Магнитная сборка Халбаха — особая конфигурация постоянных магнитов, характеризующаяся тем, что магнитное поле с одной из её сторон практически полностью отсутствует благодаря особому расположению элементов сборки. В этой задаче мы исследуем это явление. Диполем называется точечный магнитный элемент (например, маленькая петля с током. Ее дипольный момент $I\vec S$, где $I$ — это ток, бегуший по петле, a $\vec S$ — ориентированная площадь). Поле, создаваемое магнитным диполем, описывается следующей формулой: $$\vec B (\vec r) = \frac {\mu_0}{4\pi} \left(\frac{3\vec r (\vec m \cdot \vec r )} {r^5} - \frac { \vec m} {r^3}\right), $$ где $m$ — дипольный момент, $\vec r$ — радиус-вектор точки в пространстве относительно диполя. $\mu_0=4\pi\cdot 10^{-7}~\text{Гн/м}$. На рисунке изображены диполь, вектор и угол между ними.
Магнитное поле ослабляется с увеличением расстояния, для заданного угла $\theta$ найдите зависимость магнитного поля $B$ на расстоянии $r$ от диполя. Рассмотрим лёгкий магнит, представляющий собой плоский цилиндр радиуса $R$ и толщиной $h \ll R$ c поверхностной плотностью магнитного момента $\vec\sigma$. Вектор поверхностной плотности ориентирован вдоль оси диска.
Выразите магнитное поле $B(y)$ вдоль оси, перпендикулярной магниту, на расстоянии $y$ от центра. Если приблизить маленький круглый магнит к металлической двери холодильника, магнит притягивается к ней с силой, зависящей от размеров и типа материала магнита, а также толщины двери. В этом пункте считайте толщину двери много большей линейных размеров магнита. Рассмотрим цилиндрический магнит с объемной плотностью дипольного момента $\rho = 1.05 \cdot 10^6 \frac {\text{ Тл} \cdot \text{м}}{\text{Гн}}$ толщиной $t=2~\text{мм}$ и диаметром $D=20~\text{мм}$.
Оцените величину магнитного поля вблизи поверхности магнита. Ответ выразите через величины $t,~D,~\rho,~\mu_0$.  Чтобы определить силу взаимодействия магнита и двери холодильника, необходимо воспользоваться законом сохранения энергии. Когда магнит отрывают от двери, между ними возникает поле, приблизительно равное полю с другой стороны магнита. Остальная часть поля (включая и то, что внутри двери) почти не меняется. Выражение для объёмной плотности энергии магнитного поля в воздухе: $w=\frac{B^2}{2\mu_0}$.
Получите выражение и численное значение силы взаимодействия $F_0$ между дверью и прижатым к ней магнитом, также вычислите давление $P_0$ магнита на дверь. Для того чтобы получить выражение магнитного поля в сборке Халбаха, найдем поле длинного ряда магнитов, как показано на рисунке. Линейная плотность дипольного момента ряда $\rho_L$, направление — вдоль оси $y$.
Запишите выражение для поля $\vec B(\vec r_0, y)$ которое создает ряд магнитов. (Для удобства поле выражается и через $\vec r_0$, и через $y$, хотя технически $y = (\vec r_0)_y$.) В плоской магнитной сборке Халбаха направление поляризации маленького элемента площади непрерывно вращается. Его положение меняется в соответствии с формулой: $$\beta(x,z)=\beta_0+k\cdot x,~k=2\pi/\lambda,~ t\ll\lambda$$ Здесь $\beta$ — это угол между направлением диполя и перпендикуляром к плоскости, этот угол вращается в плоскости $xy$. Длина $\lambda$ — это шаг сборки, а $t$ — толщина сборки.
Найдите магнитного поля с двух сторон от сборки. Ответ дать в виде некоторого интеграла. Один из этих интегралов нужен для решения этого пункта: $$ \int_{-\pi/2}^{\pi/2} dx\cdot\cos(2x)\cdot\cos(c\cdot\tan x)=\frac{c \cdot \pi} {e^c}=\int^{\pi/2}_{-\pi/2}dx\cdot\sin(2x)\cdot\sin(c\cdot\tan x) $$ $$ \frac{\pi}{e^d} = \int_{-\infty}^{\infty} dx\cdot\frac{\cos x}{d^2+x^2} $$ $$ \frac{\pi}{a\cdot e^a}= \int^{\infty}_{-\infty} dx\cdot \frac {2x\cdot\sin(2x)} {(a^2+x^2)^2} $$ $$ \frac {(b+1)\pi}{e^b}= \int^{\infty}_{-\infty}dx \cdot \frac{2b^3x\cdot \cos(x)}{(b^2+x^2)^2} $$
Покажите, что с одной стороны идеальной сборки магнитное поле стремится к нулю.
Запишите выражение для поля с другой стороны.
На основании выражения поля найдите среднее давление $Р$ такого магнита на дверь холодильника. Возьмите следующие параметры: толщина $t=0.5~\text{мм}$, объемная плотность магнитного диполя $\rho = 2 \cdot 10^5 \frac {\text{Тл} \cdot \text{м}} {\text{Гн}}$, шаг сборки $\lambda=5~\text{мм}$.
Найдите соотношение между давлением, которое создает магнитная сборка Халбаха и давлением, которое создает обычный магнит из того же материала, с теми же радиусом и толщиной. Здесь тоже следует пренебречь эффектами на периметре кружка и и толщиной магнита. Вы могли подумать, что ни в чем более инновационном, чем магнитики для холодильника, сборка Халбаха не применяется. Однако компания Hendo разработала на ее основе разработала целый ховерборд (тот самый, что был в фильме «Назад в будущее»). Используя кольцевую сборку Халбаха из электромагнитов, Hendo добились подъемной силы достаточной, чтобы заставить человека средней массы подняться над землей! Но только над медью.
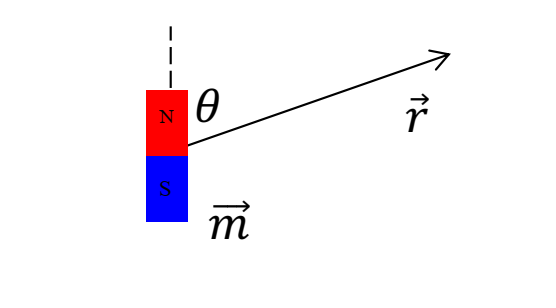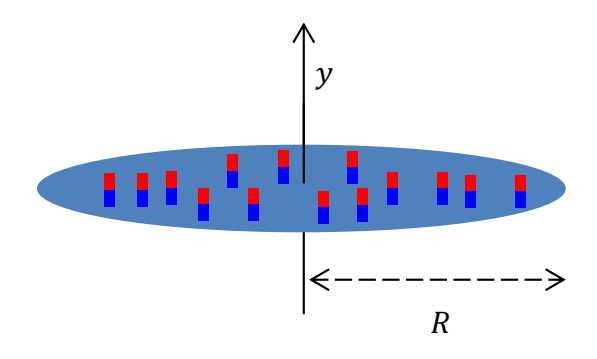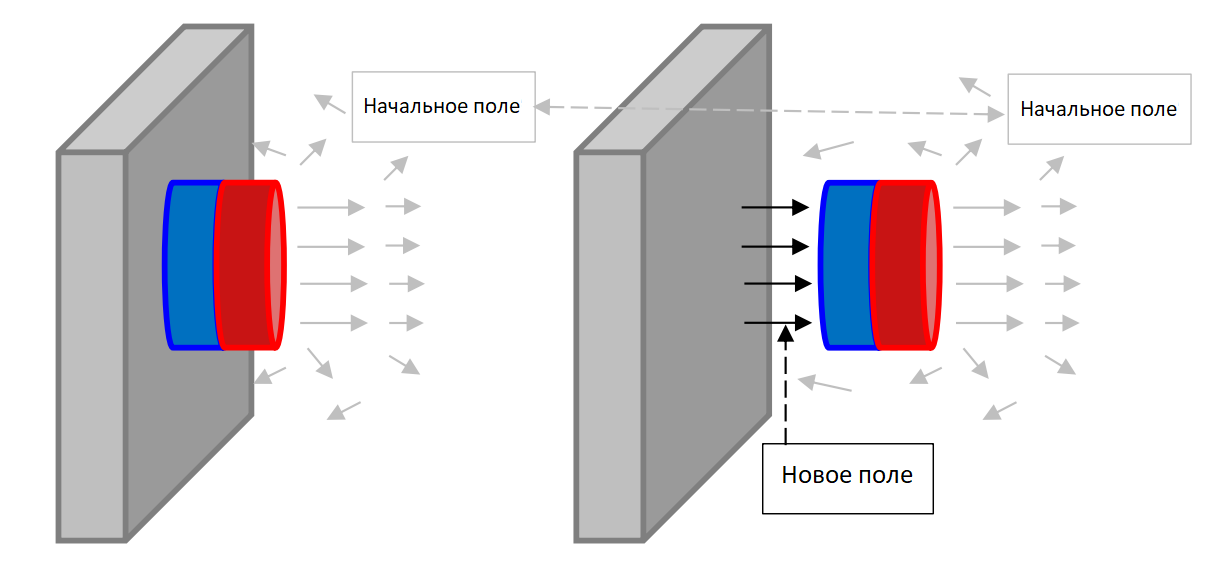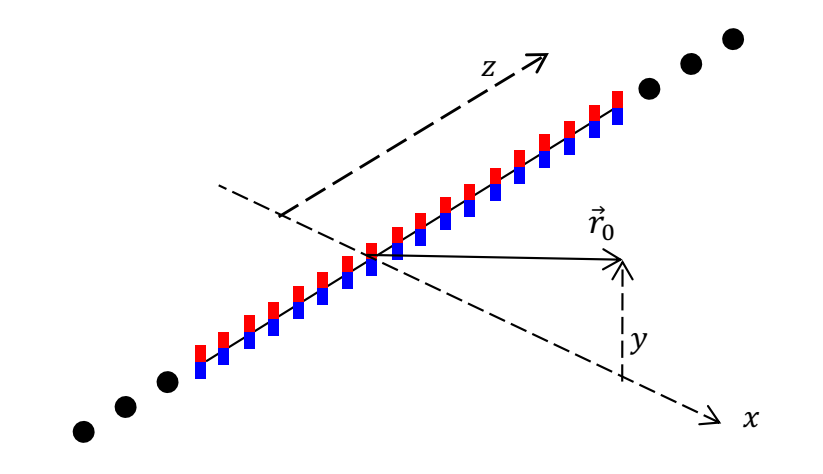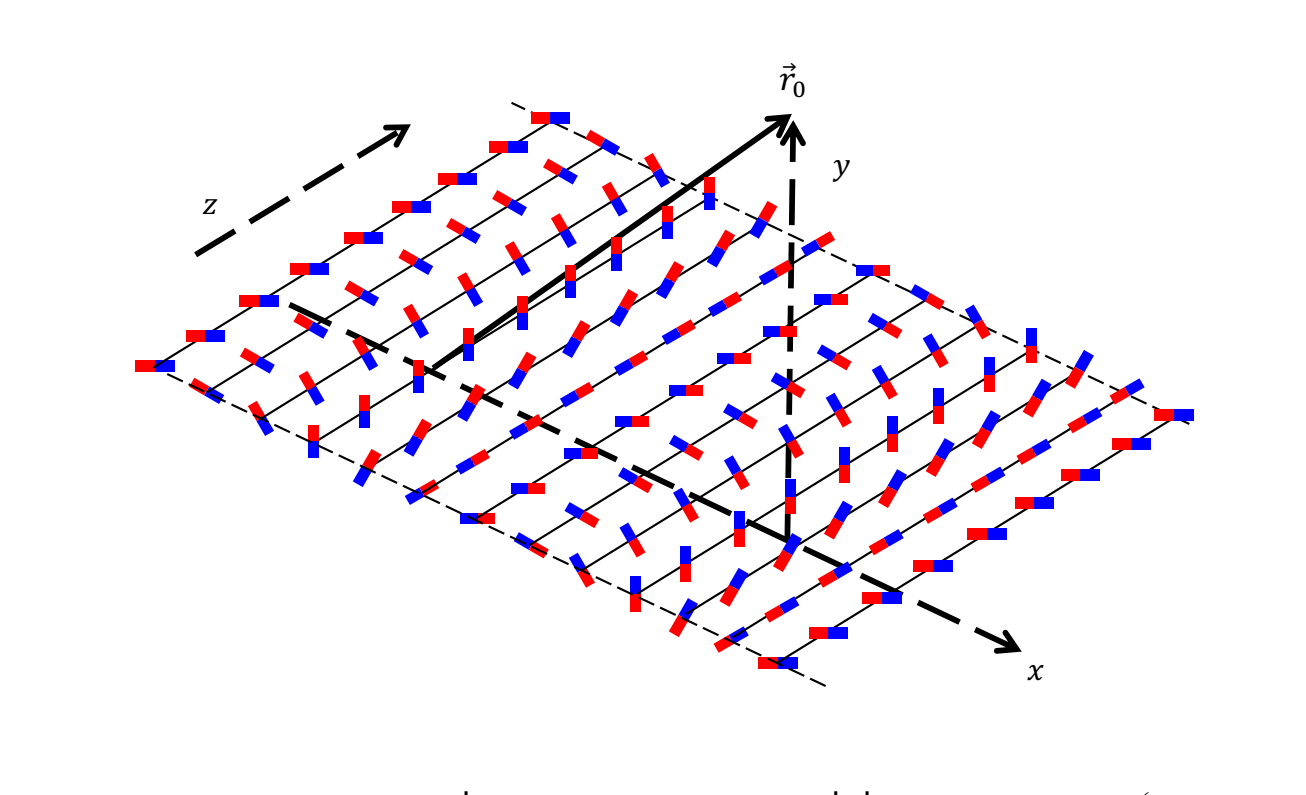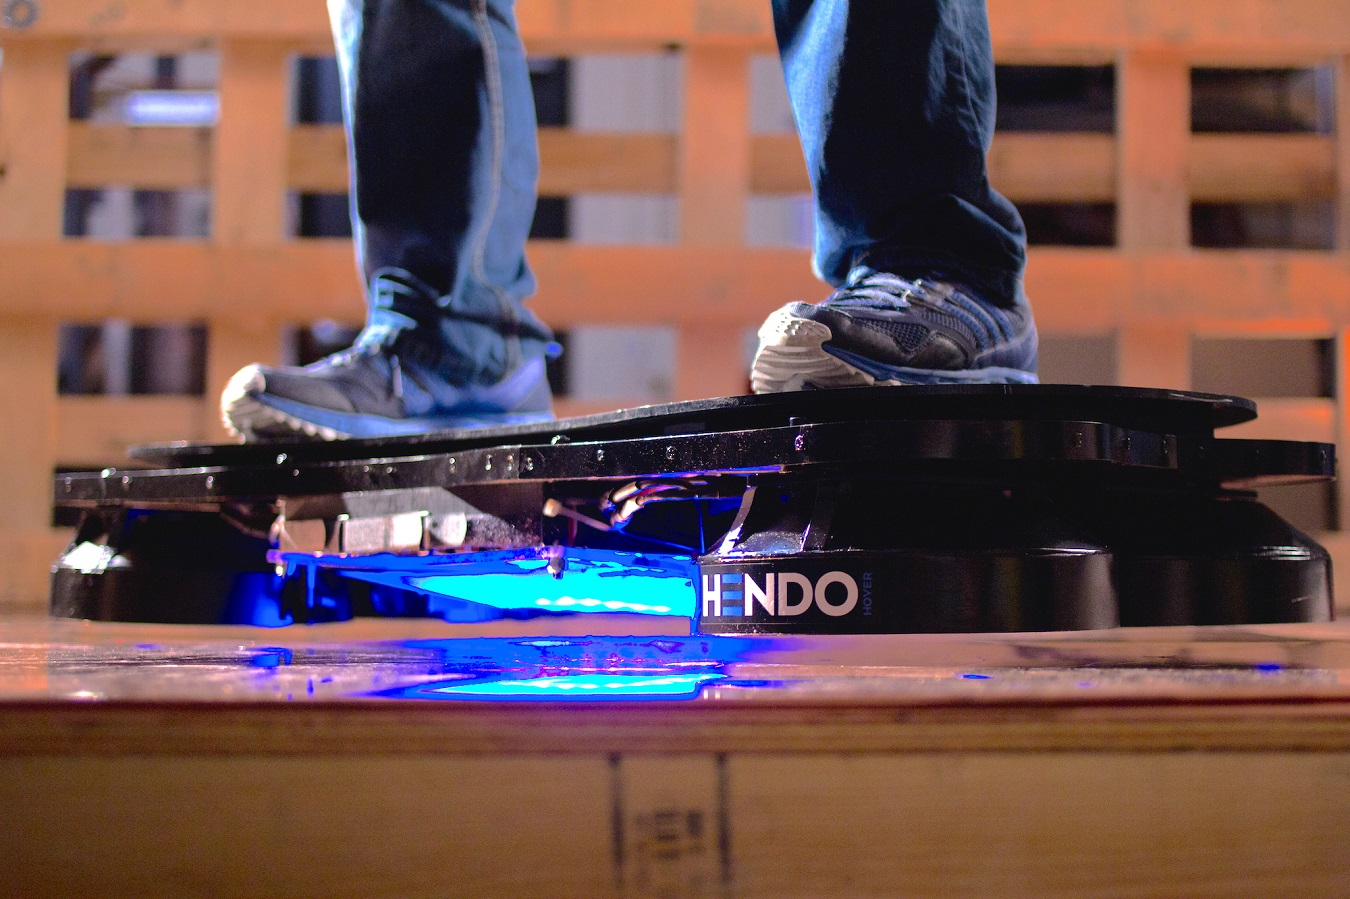
Магнитное поле ослабляется с увеличением расстояния, для заданного угла $\theta$ найдите зависимость магнитного поля $B$ на расстоянии $r$ от диполя.
Решение: Зависимость магнитного поля диполя от $\vec r$: $\vec B (\vec r) = \frac {\mu_0}{4\pi} (\frac{3\vec r (\vec m \cdot \vec r )} {r^5} - \frac { \vec m} {r^3}), \vec m \cdot \vec r = mr \cos \theta \Rightarrow$ $\vec B (\vec r) = \frac {m \mu_0}{4\pi r^3}(3\cos \theta \hat{r} - \hat{y}) $ Находить модуль этого вектора можно по-разному, например, удобно ввести дополнительный единичный вектор: $\hat{\theta} = - \sin \theta \cdot \hat{y} + \cos \theta \cdot \hat{x}, \hat{r}=\cos \theta \cdot \hat{y} +\sin \theta \cdot \hat{x}$ Или иначе: $\hat{y}=\cos\theta\cdot \hat{r} - \sin \theta \cdot \hat{\theta}, \hat{x}= \sin \theta \cdot \hat{r} + \cos \theta \cdot \hat{\theta}$  $3 \cos \theta~\hat{r} - \hat{y} = 3 \cos \theta~\hat{r} - (\cos \theta \cdot \hat{r} - \sin \theta \cdot \hat{\theta}) \Rightarrow$ $\vec B (\vec r) = \frac {\mu_0 m} {4 \pi r^3} ((2 \cos \theta) \hat{r} + (\sin \theta) \hat{\theta}) \Rightarrow B = \frac {\mu_0 m}{4\pi r^3} \sqrt{(2\cos \theta)^2+(\sin \theta)^2)} $

Выразите магнитное поле $B(y)$ вдоль оси, перпендикулярной магниту, на расстоянии $y$ от центра.
Решение: Для нахождения ответа в этом пункте, разобьём магнит на бесконечно узкие кольца и проинтегрируем:  Получаем слеующее выражение: $\vec B (y) = \frac {\mu_0} {4\pi} \cdot \int ^R_0 2\pi x \cdot dx \cdot \sigma \cdot \frac {1} {(x^2+y^2)^{\frac{3}{2}}} \cdot (2 \cos \theta \cdot \cos \theta \cdot \hat{y} + \sin \theta \cdot \sin \theta \cdot (-\hat{y}))$ Для удобства перейдём к интегрированию по углу: $R = y \cdot \tan \theta_{max}, x=y\cdot \tan \theta, dx=y\cdot \frac {d\theta}{\cos^2\theta}, \frac{y}{\cos\theta}=\sqrt{x^2+y^2}$ Тогда $B=\frac {\mu_0 \sigma}{2} \cdot \int ^{\theta_{max}}_0 y\cdot \tan \theta \cdot y \cdot \frac {d\theta} {\cos^2\theta} \cdot \frac{\cos^3 \theta}{y^3}\cdot \hat{y} \cdot (2\cos^2\theta-\sin^2\theta)$ $=\frac{\mu_0\sigma \cdot \hat{y}}{2y} \cdot \int^{\theta_{max}}_0 d\theta \cdot (2 \cos^2\theta \sin \theta - \sin^3 \theta)$ $=\frac{\mu_0\sigma \cdot \hat{y}}{2y} \cdot \int^{\theta_{max}}_0 d \theta \cdot (3\cos^2 \theta \sin \theta - \sin \theta)$ $=\frac{\mu_0\sigma\cdot \hat{y}}{2y} \cdot [-\cos^3\theta+\cos\theta]|^{ \theta_{max}}_0=\frac{\mu_0\sigma \cdot \hat{y}}{2y}\cdot[\cos \theta_{max}- \cos^3 \theta_{max}]$ $\cos \theta_{max} = \frac {y} {\sqrt{R^2+y^2}}$ Упрощая, получаем итоговый результат: $B(y)=\frac{\mu_0\sigma}{2}\cdot \frac{R^2}{(R^2+y^2)^{\frac{3}{2}}}$

Оцените величину магнитного поля  вблизи поверхности магнита. Ответ выразите через величины $t,~D,~\rho,~\mu_0$.
Решение: Поскольку выполняется соотношение $t \ll D$, магнит можно считать плоским и пренебрегать его толщиной при нахождении поля у поверхности: $\sigma=\rho\cdot t, B(y)=\frac{ \mu_0\sigma}{2}\cdot \frac {R^2} {(R^2+y^2)^{\frac{3}{2}}}, y=0 \Rightarrow B_0 = \frac {\mu_0\rho t} {D}$ $\frac{\mu_0\rho t}{D}=0.13 \text{Тл}$

Получите выражение и численное значение силы взаимодействия $F_0$ между дверью и прижатым к ней магнитом, также вычислите давление $P_0$ магнита на дверь.
Решение: B3) По условию, объемная плотность энергии магнитного поля составляет: $\frac{E}{V}=\frac {1}{2\mu_0} \cdot B^2$ При отрыве магнита от двери на небольшое расстояние $y$: $\Delta E = \pi (D/2)^2\cdot y\cdot \frac{1}{2\mu_0} \cdot B^2_0 $ $F=\frac {\Delta E}{y} = \pi (D/2)^2 \cdot \frac {1}{2\mu_0}\cdot B^2_0= 2.2 H$ Зная силу и площадь соприкосновения, легко выразить давление: $P=\frac{F}{S}=\frac{B^2_0}{2\mu_0} =6.9\cdot 10^3~\text{Па}$

Запишите выражение для поля $\vec B(\vec r_0, y)$ которое создает ряд магнитов. (Для удобства поле выражается и через $\vec r_0$, и через $y$, хотя технически $y = (\vec r_0)_y$.)
Решение: По схеме ниже:  $r_0=\frac{y}{\cos \alpha}, x=y\tan \alpha, \vec{r_0} = y\hat{y} + x\hat{x} \Rightarrow r_0 = \hat{y}\cdot \cos \alpha +\hat{x} \cdot \sin \alpha$ $\frac{r_0}{r}=\cos \theta, z=r_0 \tan \theta \Rightarrow dz =\frac{r_0d\theta} {cos^2\theta}$ $\vec r=x\hat{x}+y\hat{y}+(-z)\hat{z}$ $\vec B(\vec{r_0},y)=\frac{\mu_0}{4 \pi}\cdot \int^\infty_{-\infty}dz \cdot \rho_L\cdot[\frac{3}{r^4} (\frac{y\cdot \cos \theta}{r_0}) \cdot (\vec{r_0}-z\hat{z})-\frac{\hat{y}}{r^3}]= $ $\frac{\mu_0\cdot\rho_L}{4\pi}\cdot \int^{\pi/2}_{-\pi/2}d\theta \cdot \frac{r_0}{\cos^2\theta}\cdot[ \frac{3y}{r_0^5}\cdot \cos^5\theta \cdot \vec{r_0} - \frac {\hat{y}}{r_0^3} \cdot \cos^3\theta]=$ $\frac{\mu_0\cdot\rho_L}{4\pi r_0^2}\cdot \int^{\pi/2}_{-\pi/2}d\theta\cdot[\frac{3y\cdot\vec{r_0}}{r_0^2} \cdot\cos^3\theta-\hat{y}\cdot\cos\theta]=$ $\frac{\mu_0\cdot\rho_L}{4\pi r_0^2}\cdot [\frac{3y\cdot\vec{r_0}}{r_0^2} \cdot(\sin\theta-\frac{1}{3}\sin^3\theta)- \hat{y}\cdot\sin\theta]|_{-\pi/2}^{\pi/2}=$ $\frac {\mu_0\cdot\rho_L} {4\pi r_0^2}\cdot[\frac{4y\cdot\vec{r_0}}{r_0^2}-2\hat{y}]$

Найдите магнитного поля с двух сторон от сборки. Ответ дать в виде некоторого интеграла.
Решение: По схеме ниже:  $r_0=\frac{y_0}{\cos \alpha}=\frac{y}{\cos( \beta+\alpha)} \Rightarrow y=y_0\cdot \frac {\cos(\beta+\alpha)}{\cos\alpha}$ $\hat{y}=\cos \beta \cdot \hat{y_0} +\sin \beta \cdot \hat{x}, \hat{r_0}=\cos \alpha \cdot \hat{y_0} - \sin \alpha \cdot \hat{x}$ $\vec B = \int_{-\infty}^{\infty} dx \cdot \frac {\mu_0\sigma}{4\pi y_0^2} \cdot \cos^2 \alpha \cdot [4\cos(\beta+\alpha)[\cos\alpha \cdot \hat{y_0}-\sin\alpha\cdot\hat{x}]- 2[\cos \beta \cdot \hat{y_0}+\sin \beta \cdot \hat{x}] ]$ Путём несложных математических преобразований получаем: $\frac{\mu_0\sigma}{2\pi y_0}\cdot \int _{-\pi/2}^{\pi/2} d\alpha\cdot [\hat{y_0}\cdot \cos(\beta+2\alpha)-\hat{x}\cdot\sin(\beta+2 \alpha)]$ Подставим зависимость для $\beta$: $\beta=\beta_0+kx_0+ky_0\cdot\tan \alpha$ Получаем: $\frac{\mu_0\sigma}{2\pi y_0}\cdot \int_{-\pi/2}^{\pi/2}d\alpha\cdot [\hat{y_0}\cdot\cos(\beta_0+kx_0+ky_0\cdot\tan\alpha +2\alpha)-\hat{x}\cdot\sin(\beta_0+kx_0+ky_0\cdot\tan\alpha+2\alpha)]$

Покажите, что с одной стороны идеальной сборки магнитное поле стремится к нулю.
Решение: Посмотрим внимательно на полученное выражение: $\cos(\beta_0+kx_0+ky_0\cdot\tan\alpha+2\alpha)$ $=\cos(ky_0\cdot\tan\alpha+2\alpha)-\sin(\beta_0+kx_0) \sin(ky_0\cdot\tan\alpha+2\alpha)$ $\cos(ky_0\cdot\tan\alpha+2\alpha)=\cos(ky_0\cdot\tan \alpha)\cos(2\alpha)-\sin(ky_0\cdot\tan\alpha)\sin (2\alpha)$ По условию, $\int_{-\pi/2}^{\pi/2} dx\cdot\cos(2x)\cos(c\cdot \tan x)=\frac{c\cdot\pi}{e^c}= \int^{\pi/2}_{-\pi/2}dx\cdot\sin(2x)\cdot \sin(c\cdot\tan x)$ Несложно заметить, что это и есть наш интеграл, если взять в качестве $c$ величину $ky_0$.

Запишите выражение для поля с другой стороны.
Решение: При переходе к другой стороне сборки, некоторые знаки в уравнении меняются на противоположные: $\vec{B}=-\frac{\mu_0\sigma}{2\pi y_0} \cdot \int^{\pi/2}_{-\pi/2} d\alpha \cdot [\hat{y_0}\cdot [\cos(\beta_0+kx_0)\cdot \cos(-ky_0\cdot\tan\alpha+2\alpha)-\sin"..."sin"..."] -\hat{x}\cdot[\sin(\beta_0+kx_0)\cos(-ky_0\cdot \tan\alpha+2\alpha)+\cos"..."sin"..."] ]$ Интегралы от нечётных функций будут зануляться из-за соображений симметрии, чётные функции остаются. $\vec B=- \frac{\mu_0\sigma}{2\pi y_0} \cdot \int^{\pi/2} _{-\pi/2}d\alpha\cdot[\hat{y_0}\cdot[\cos(\beta_0+kx_0-ky_0 \cdot\tan\alpha+2\alpha)]-\hat{x}\cdot[\sin(\beta_0+kx_0) \cos(-ky_0\cdot\tan\alpha+2\alpha)+\cos"..."\sin"..."] ]$ $=-\frac{\mu_0\sigma}{2\pi y_0}\cdot\int ^{\pi/2}_{-\pi/2}d\alpha\cdot[\hat{y_0}\cdot \cos(\beta_0+kx_0)\cdot(cos(2\alpha)\cos(ky_0 \cdot\tan\alpha)+\sin"..."\sin"...")]- \hat{x}\cdot[\sin(\beta_0+kx_0)\cdot"..."] ]$ $=-\frac{\mu_0\sigma}{2\pi y_0}\cdot [\hat{y_0}\cdot\cos(\beta_0+kx_0)-\hat{x}\cdot \sin(\beta_0+kx_0)]\cdot 2 \cdot\frac{ky_0\pi} {e^{ky_0}}$ $=-\mu_0\sigma k\cdot e^{-ky_0}\cdot[\hat{y_0} \cdot\cos(\beta_0+kx_0)-\hat{x}\cdot \sin(\beta_0+kx_0)]$

На основании выражения поля найдите среднее давление $Р$ такого магнита на дверь холодильника. Возьмите следующие параметры: толщина $t=0.5~\text{мм}$, объемная плотность магнитного диполя $\rho = 2 \cdot 10^5 \frac {\text{Тл} \cdot \text{м}} {\text{Гн}}$, шаг сборки $\lambda=5~\text{мм}$.
Решение: Сила и давление находятся так же, как и в пункте B3: $y_0 \rightarrow 0 \Rightarrow \vec B = -\mu_0\sigma k \cdot[\hat{y_0}\cdot\cos(\beta_0+kx_0) -\hat{x}\cdot\sin(\beta_0+kx_0)] \Rightarrow$ $B^2=(\mu_0\sigma k)^2, P=\frac{1}{2\mu_0}\cdot B^2, \sigma=\rho t \Rightarrow$ $B=(1.257\cdot 10^{-6}~\text{Гн/м}) \cdot(2\cdot 10^5~ \text{Тл}\cdot\text{м}/\text{Гн}) \cdot(5\cdot10^{-4}~\text{м}) \cdot \frac{2\cdot 3.14}{5\cdot 10^{-3}\text{ м}} =0.16 \text{ Тл}$ $P=\frac{1}{2\mu_0}\cdot B^2=\frac{1} {2\cdot 1.257 \cdot 10^{-6} \text{ Гн/м}} \cdot (0.16\text{ Тл}^2)=10\text{ кПа}$

Найдите соотношение между давлением, которое создает магнитная сборка Халбаха и давлением, которое создает обычный магнит из того же материала, с теми же радиусом и толщиной. Здесь тоже следует пренебречь эффектами на периметре кружка и и толщиной магнита.
Решение: По формулам, полученным ранее: $\eta=\frac{P}{P_0}=(\frac{B}{B_0})^2 (\frac{\mu_0\rho tk}{\mu_0\rho t/2R})^2= (\frac{4\pi R}{\lambda})^2$
Темы:
T, ★, Поле магнитного диполя, Электромагнетизм, 2020, Сборы XY, X, Магнитное поле, Заимствование